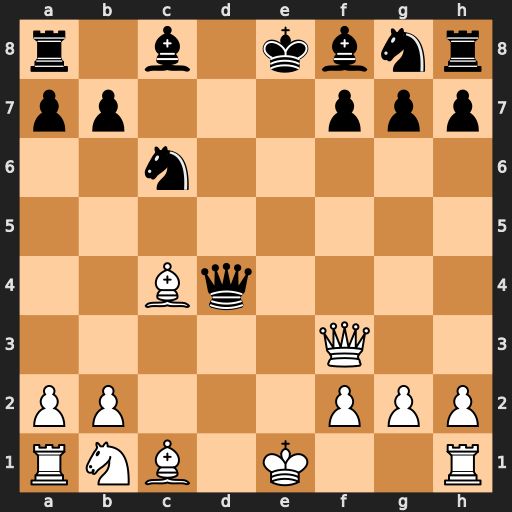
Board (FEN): r1b1kbnr/pp3ppp/2n5/8/2Bq4/5Q2/PP3PPP/RNB1K2R
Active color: w
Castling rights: KQkq
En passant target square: -
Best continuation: Qxf7+ Kd8 Qxf8+